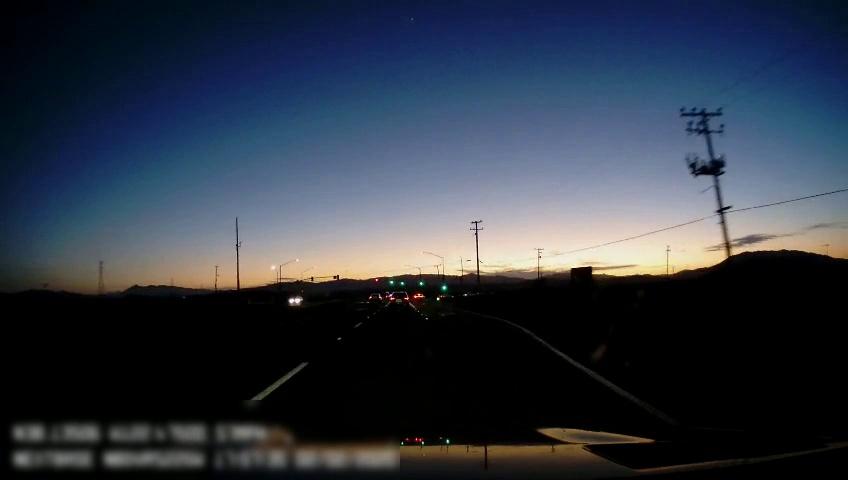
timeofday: Dusk/Dawn/Twilight
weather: Sunny
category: Drivable Space
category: Vehicles | Car
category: Vehicles | SUV
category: Vehicles | SUV
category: Vehicles | Car
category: Vehicles | Car
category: Vehicles | Car
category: Lanes | Alternate Lane
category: Lanes | Current Lane
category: Lanes | Current Lane
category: Lanes | Current Lane